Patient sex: M
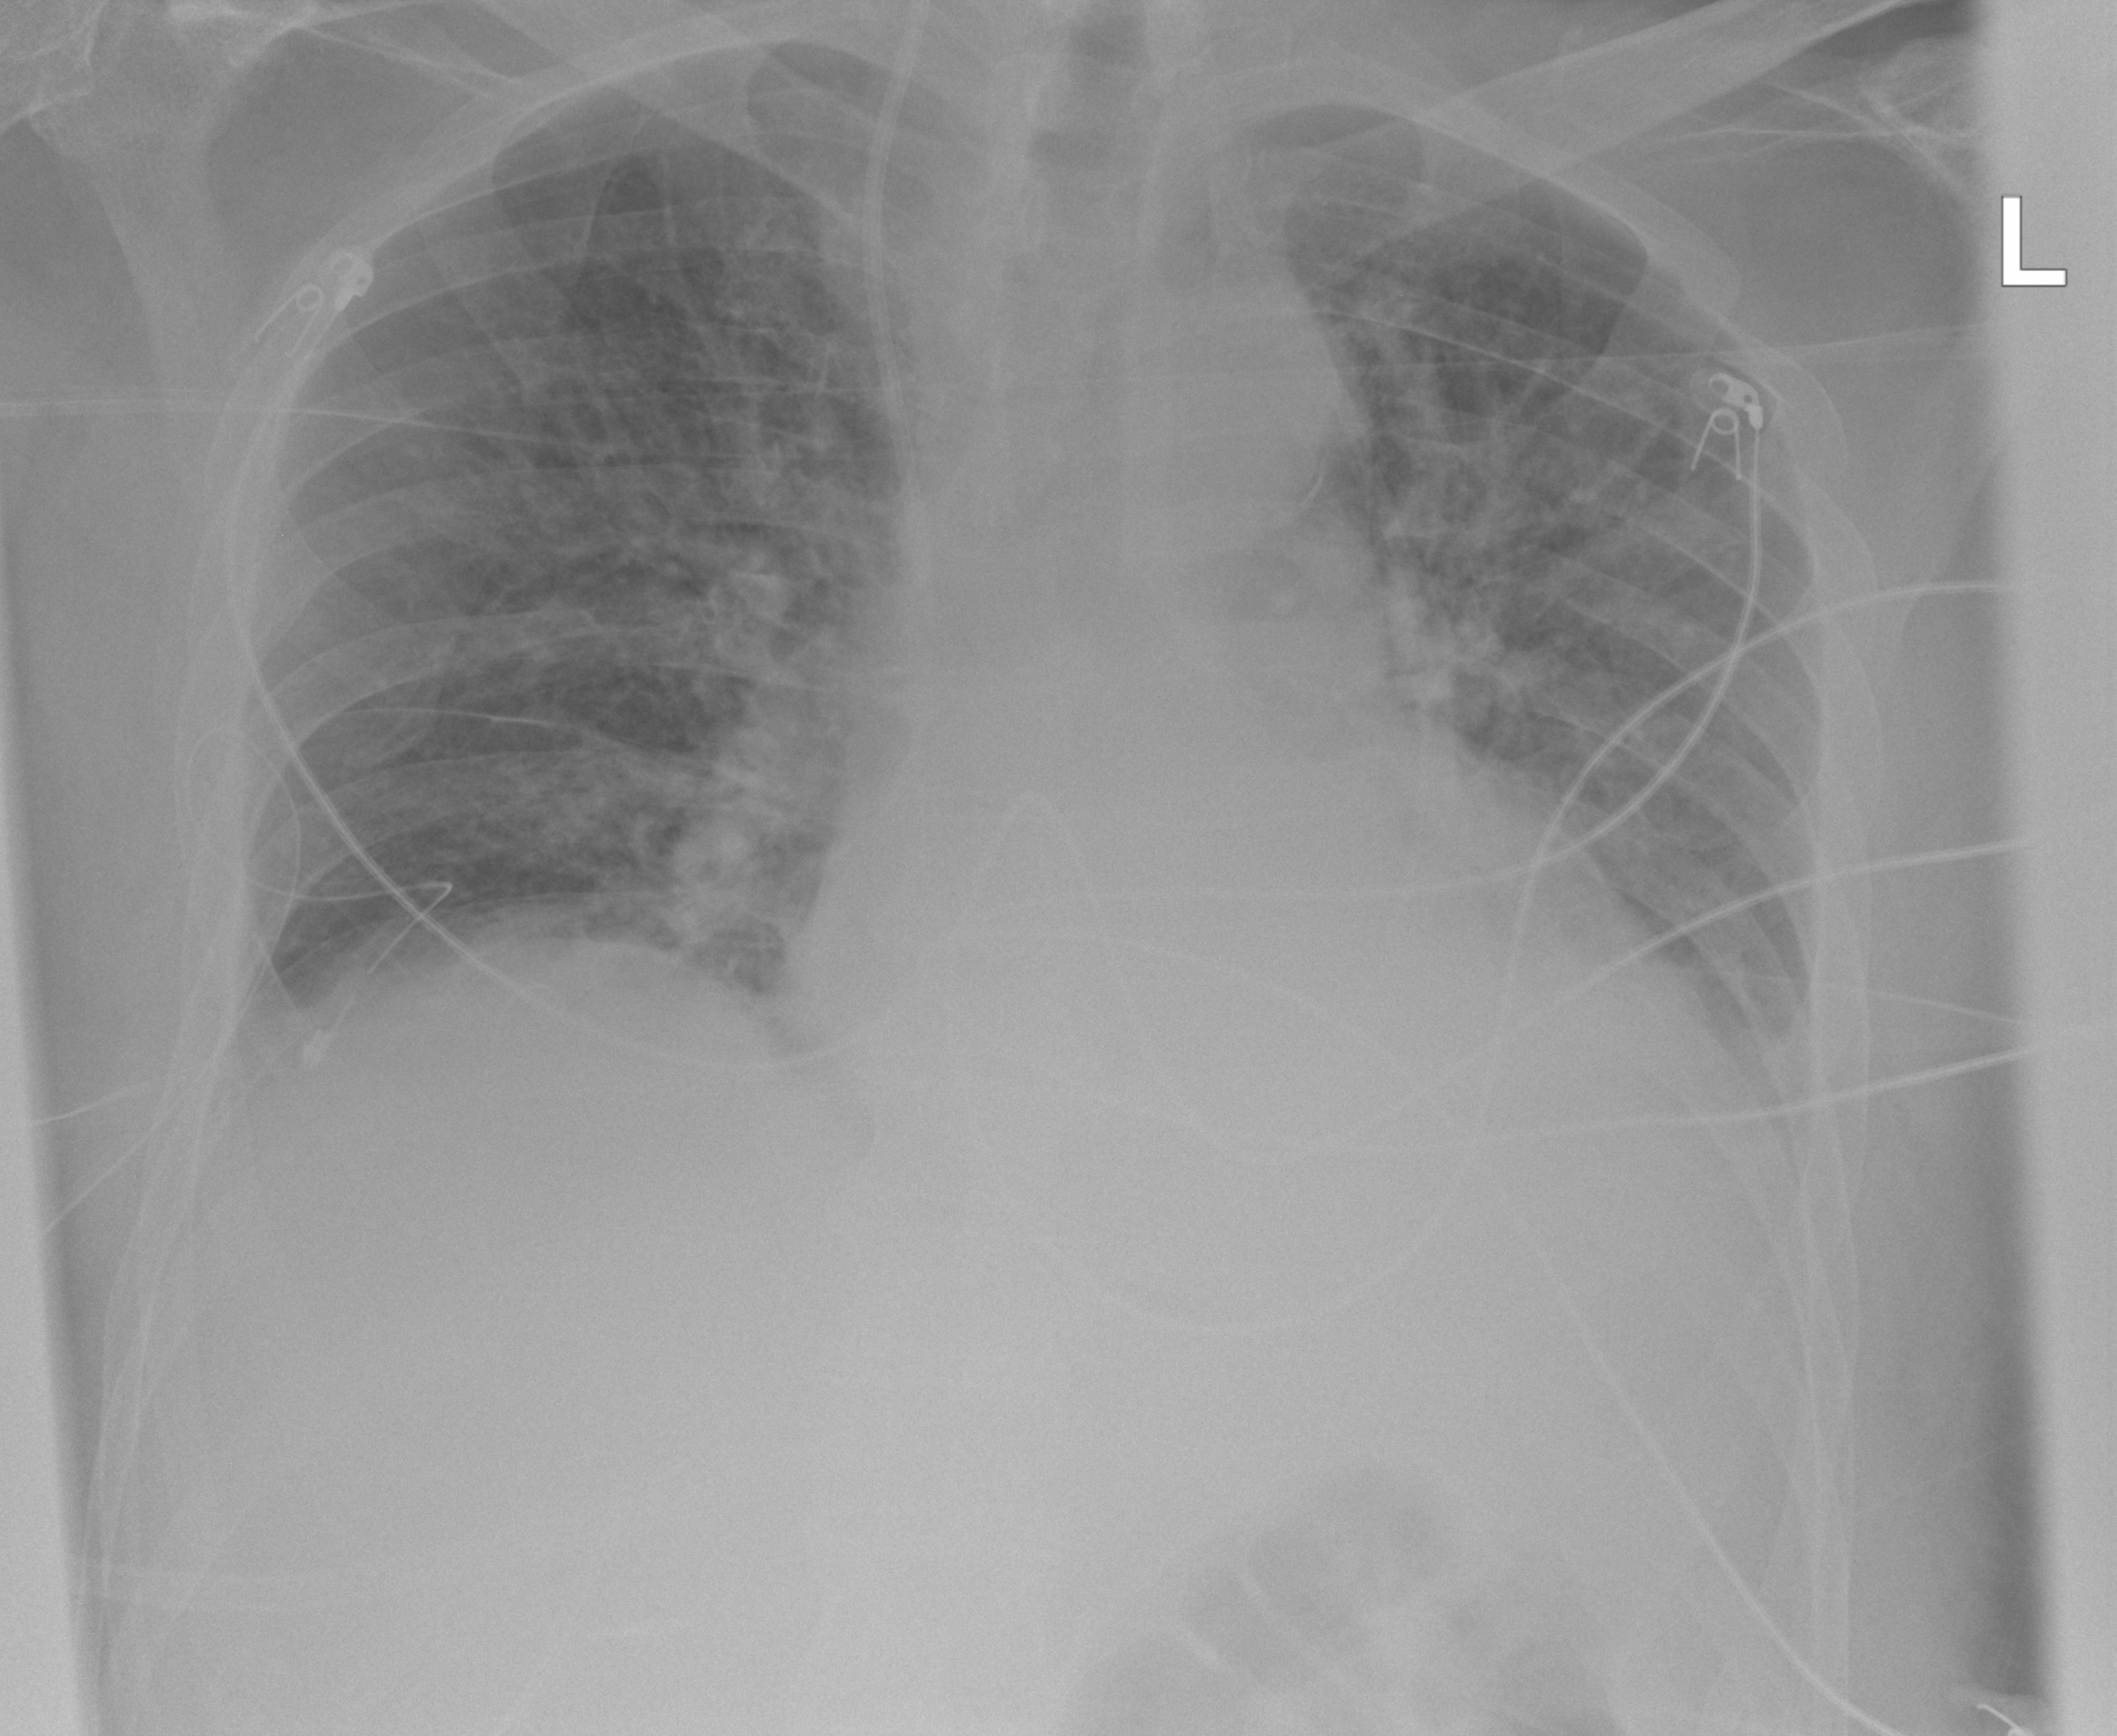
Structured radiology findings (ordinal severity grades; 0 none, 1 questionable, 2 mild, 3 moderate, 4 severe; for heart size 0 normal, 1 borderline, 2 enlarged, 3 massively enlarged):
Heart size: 2
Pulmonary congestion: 2
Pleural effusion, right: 1
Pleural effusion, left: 2
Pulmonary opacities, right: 2
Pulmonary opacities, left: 2
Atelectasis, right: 2
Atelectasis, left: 2